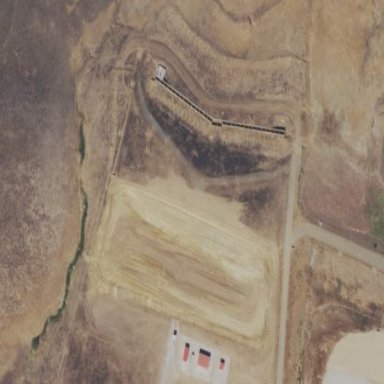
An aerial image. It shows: Shooting range for the sport of shooting.